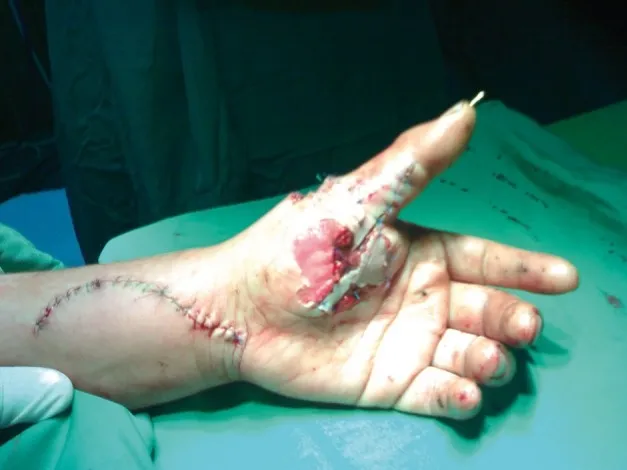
Incision for FPL to FDP Transfer.
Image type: medical_photograph (other_medical_photograph)